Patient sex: F
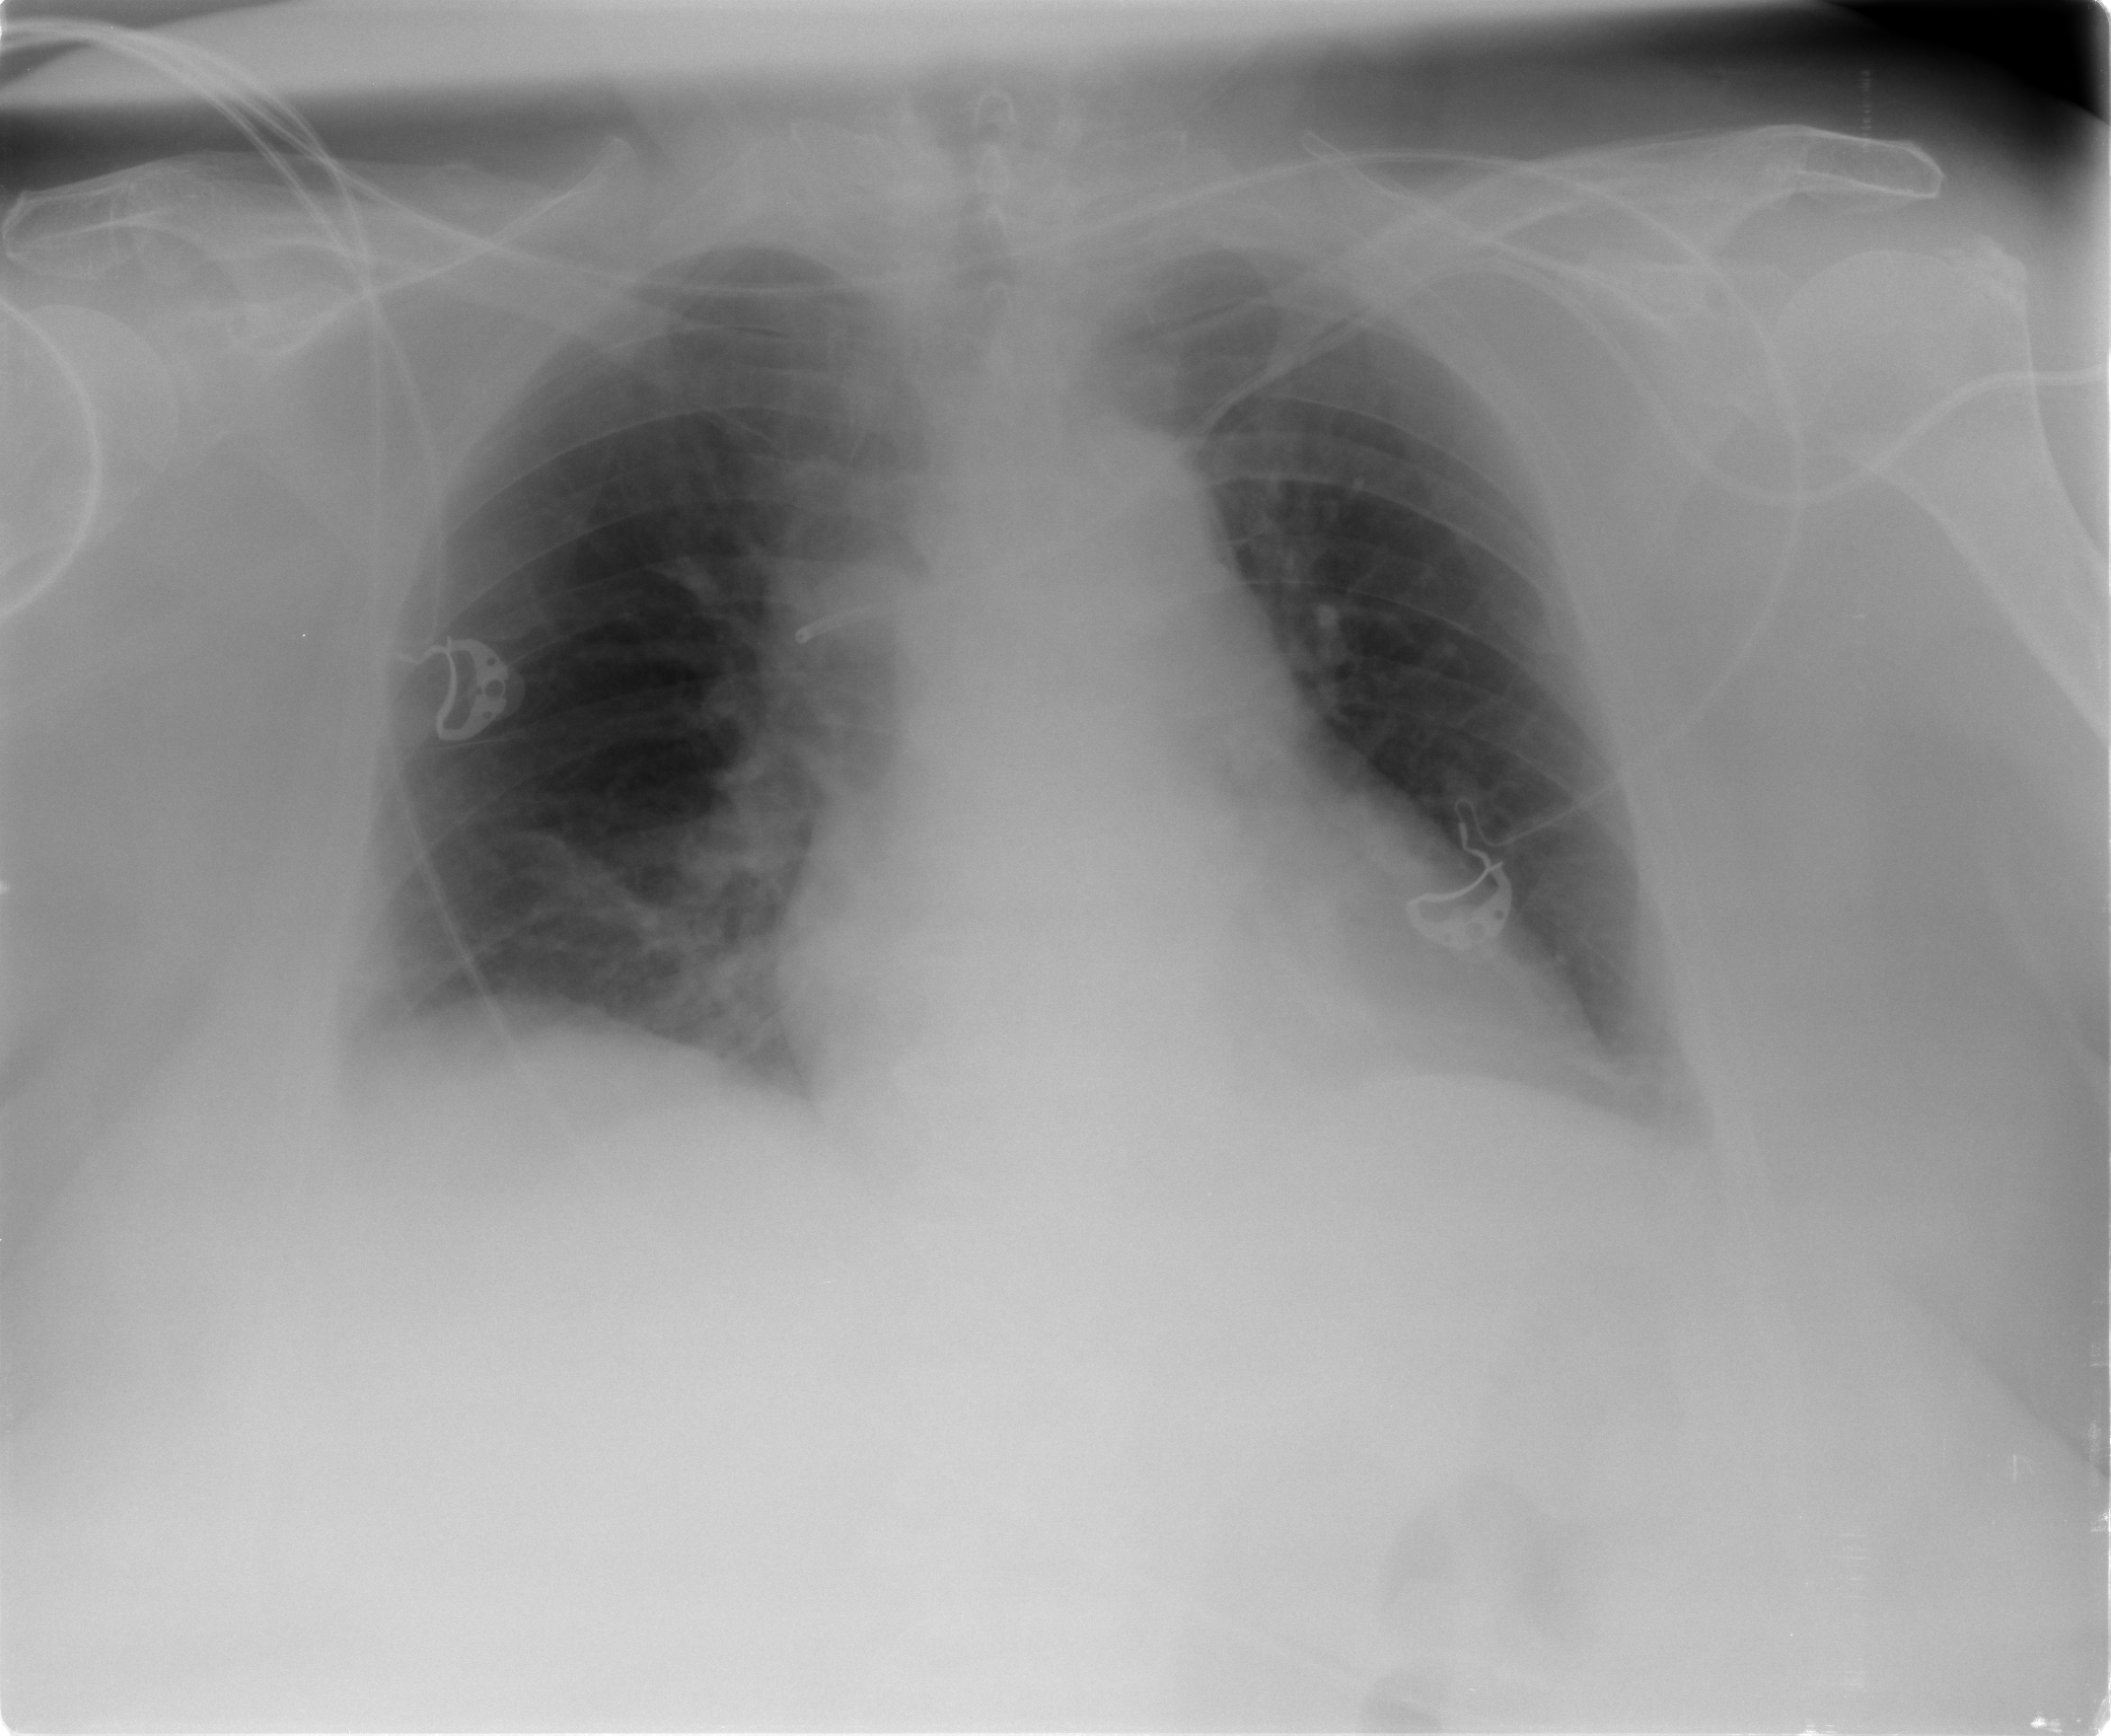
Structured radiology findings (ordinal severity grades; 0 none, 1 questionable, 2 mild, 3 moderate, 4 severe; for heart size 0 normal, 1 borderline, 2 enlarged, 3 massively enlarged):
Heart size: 2
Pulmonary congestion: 0
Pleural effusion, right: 0
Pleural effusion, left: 0
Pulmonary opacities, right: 0
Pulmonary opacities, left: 0
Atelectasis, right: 0
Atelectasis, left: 2